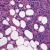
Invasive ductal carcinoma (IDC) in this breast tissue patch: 1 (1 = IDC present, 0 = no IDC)